Question: I have some html code that look like this sample here :
'''
<html>
<body>
<div id="A" style="float:right; Background-color: Red;">Alpha</div>
<div id="B" style="margin-top: 20px; Background-color: Green;">Bravo</div>
</body>
</html>
'''
What I'd like to achieve is have the A div in the upper right corner and the B div aligned on the left 20 pixels from the top of the page. As you can see below, it does exactly what I want in IE8, but it doesn't quite works in Chrome and Firefox.

Because it's often the case, I suppose Chrome and FF are right to render it this way and IE8 is not following the standard. So my question is how can I get the desired result (What IE does in the SS) across all browser?
EDIT1&2: I edited the screenshot to show that I really want the Bravo div to be on the left of the Alpha div and not under it like it would if I simply add a clear: right on Bravo.
Thanks
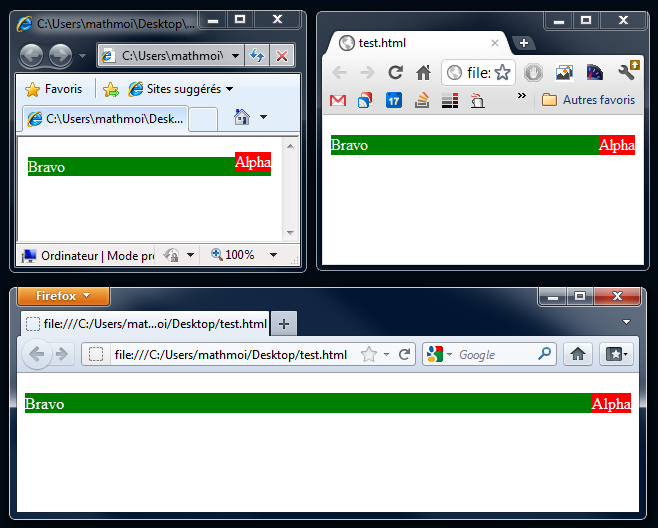
Answer: Answer to the question:
'''
<div id="A" style="float:right; background-color: Red; margin-top: -5px;">Alpha</div>
<div id="B" style="margin-top: 20px; background-color: Green;">Bravo</div>
'''
Add 'clear: right;' into B div's style. Optionally use 'clear: both;'. And wrap div A into a wrapper div like this:
'''
<div id="wrapper" style="overflow: hidden;">
<div id="A" style="float:right; background-color: Red;">Alpha</div>
</div>
<div id="B" style="margin-top: 50px; background-color: Green; clear: right;">Bravo</div>
'''